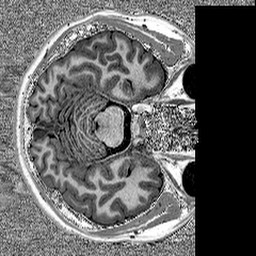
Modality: MP2RAGE
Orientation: axial
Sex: male